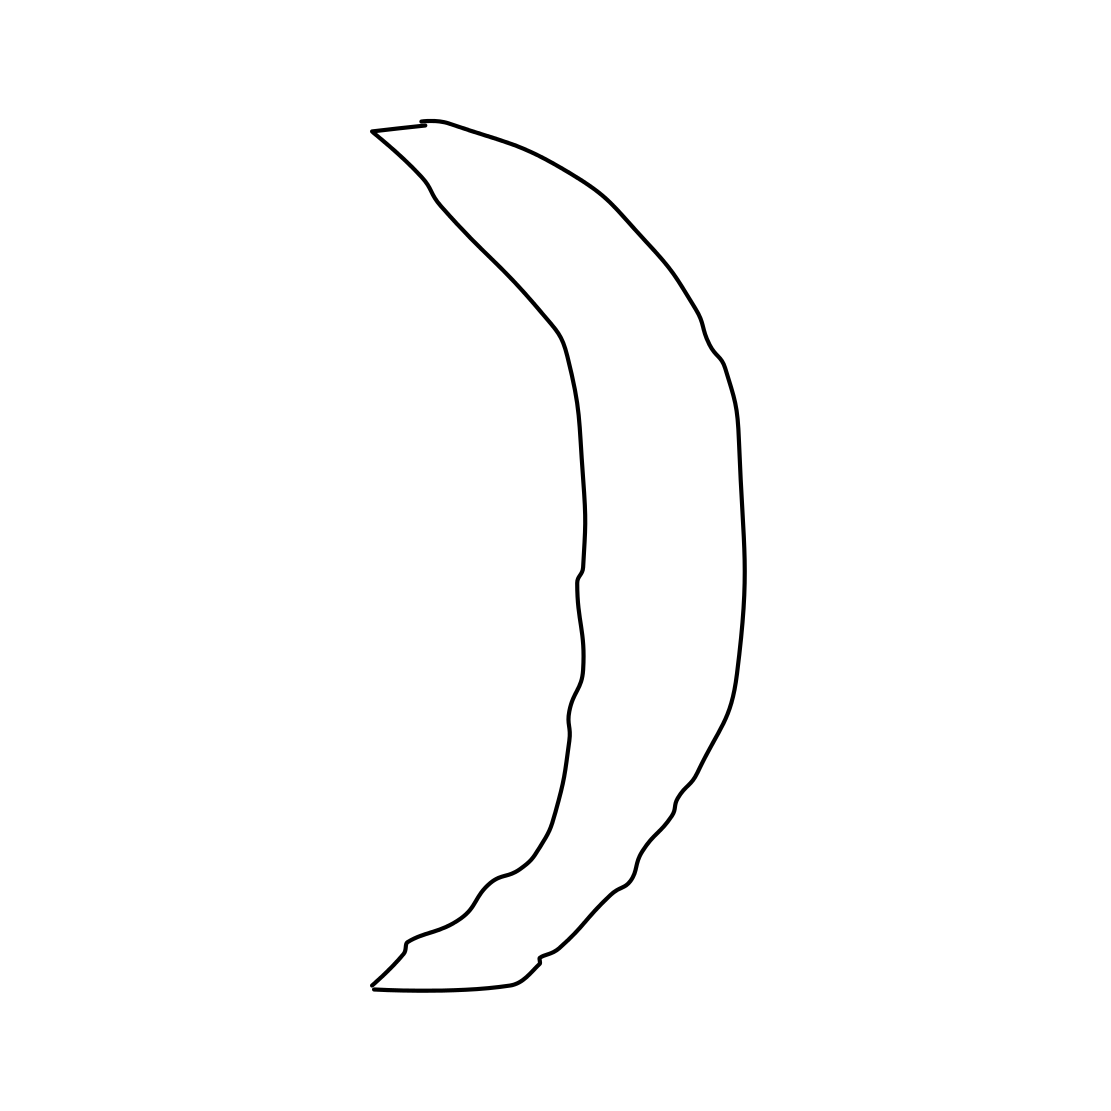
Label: moon